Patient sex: M
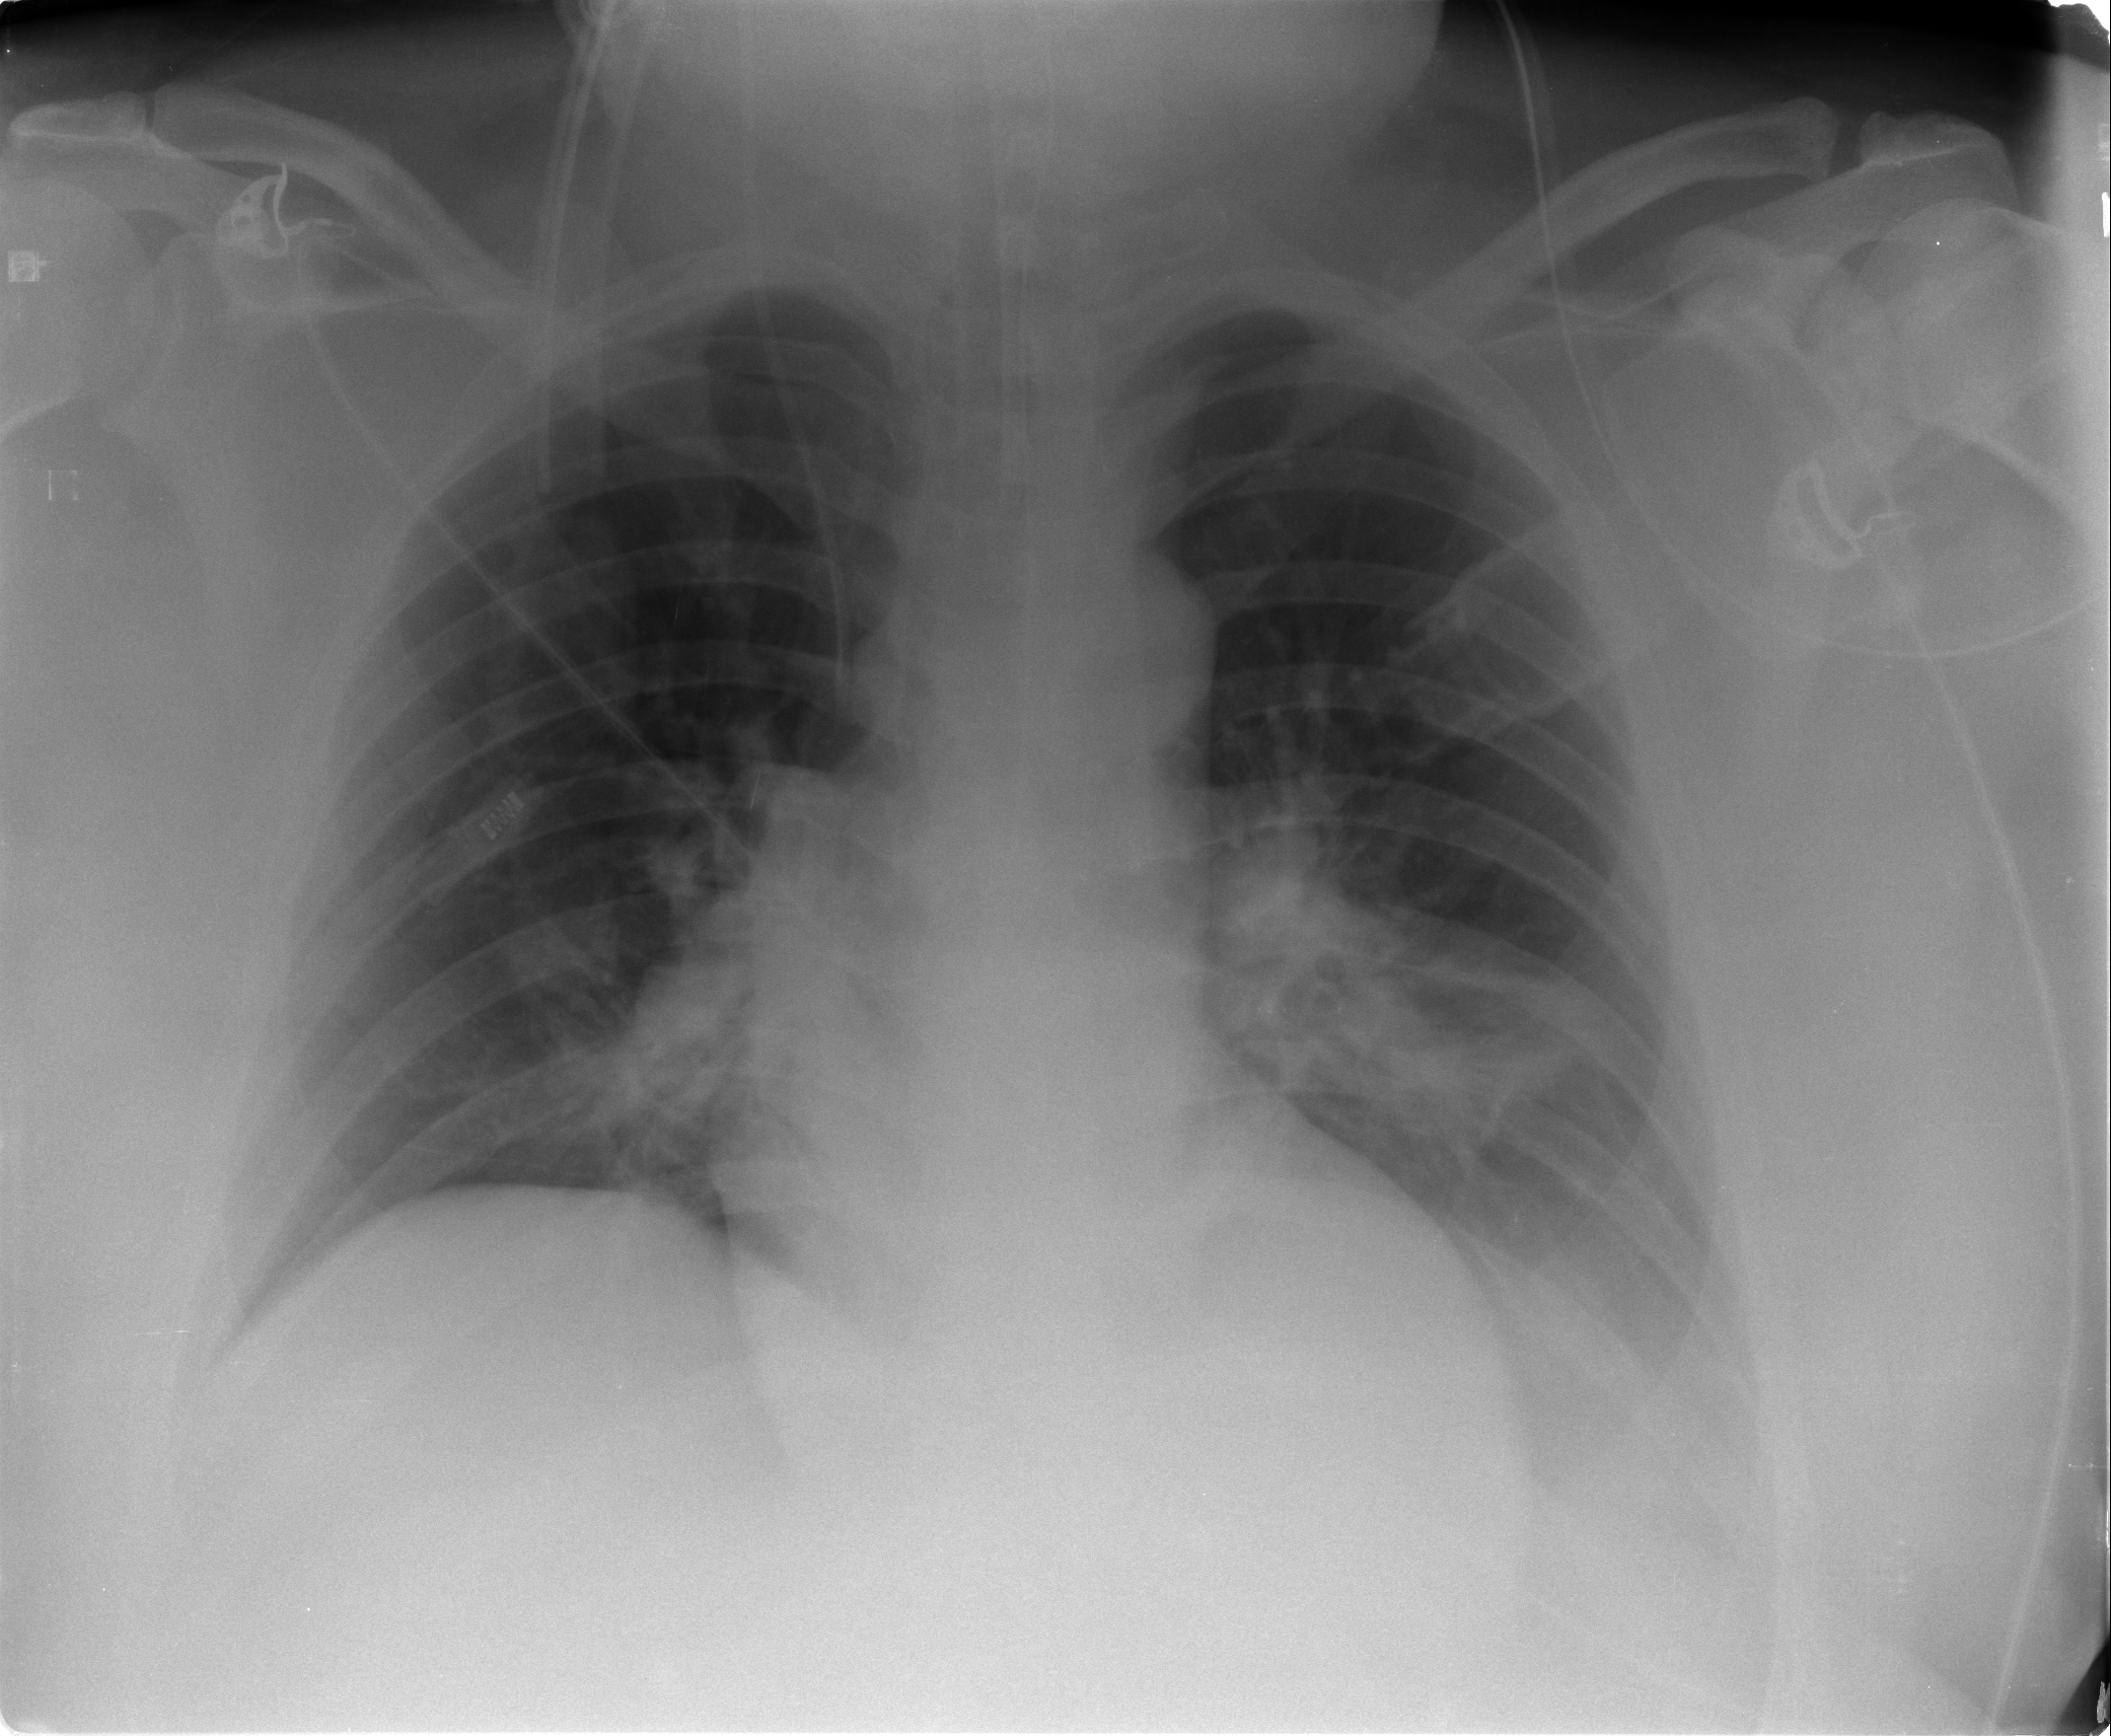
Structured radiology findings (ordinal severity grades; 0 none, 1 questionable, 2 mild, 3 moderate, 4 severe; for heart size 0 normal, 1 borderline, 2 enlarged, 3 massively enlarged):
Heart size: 0
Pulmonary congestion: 1
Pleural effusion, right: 0
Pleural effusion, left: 2
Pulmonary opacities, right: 0
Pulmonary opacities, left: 2
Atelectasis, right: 1
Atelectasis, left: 2